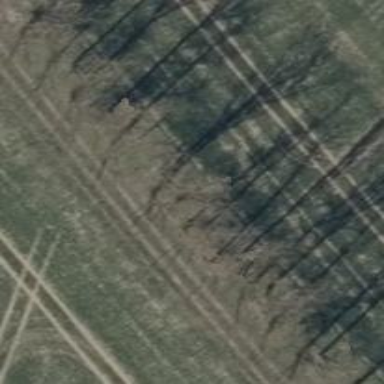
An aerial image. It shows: Dirt track road with grade 4 track type.